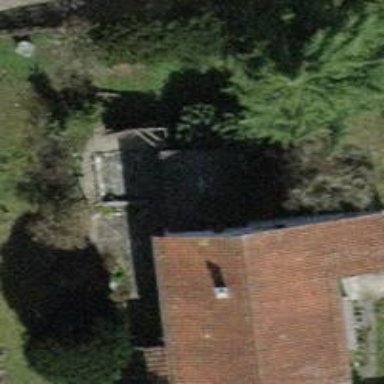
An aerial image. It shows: Building with tile roof.